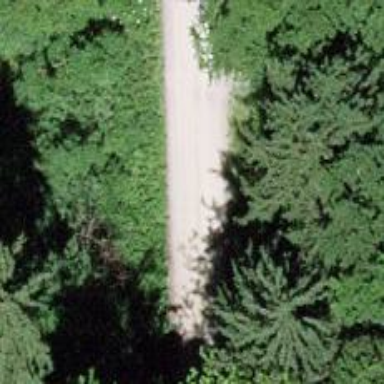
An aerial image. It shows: Gravel track with grade 2 tracktype.